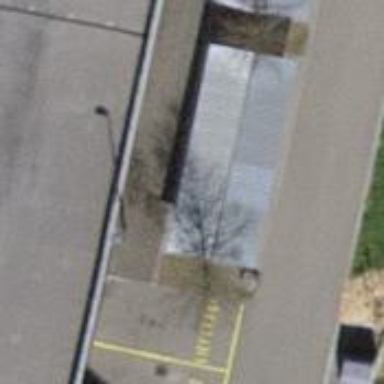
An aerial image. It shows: Shed designated for bicycle parking.